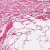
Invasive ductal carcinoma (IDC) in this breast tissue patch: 0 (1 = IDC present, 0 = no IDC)